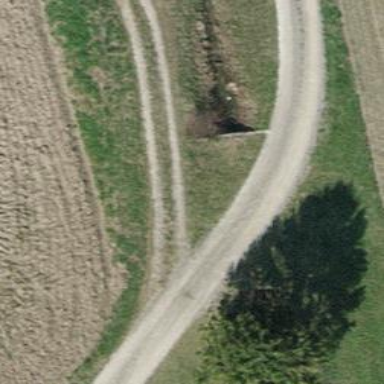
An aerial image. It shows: Culvert tunnel.